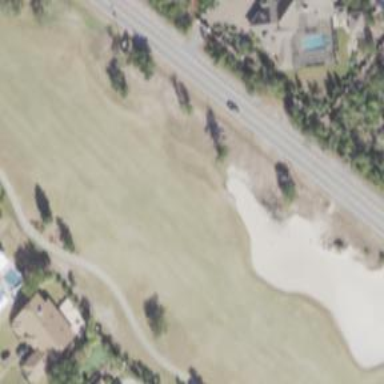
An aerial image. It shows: View of golf hole.